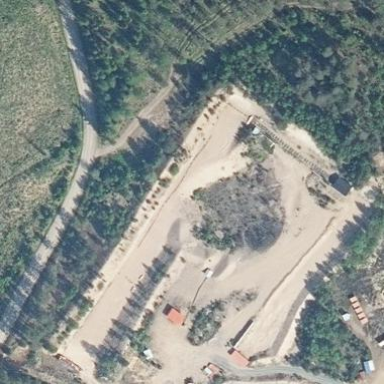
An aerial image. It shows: Shooting range on leisure land pitch.